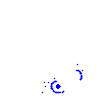
Particle: kaon